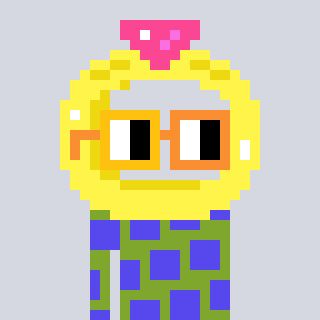
a pixel art character with square yellow and orange glasses, a ring-shaped head and a slimegreen-colored body on a cool background